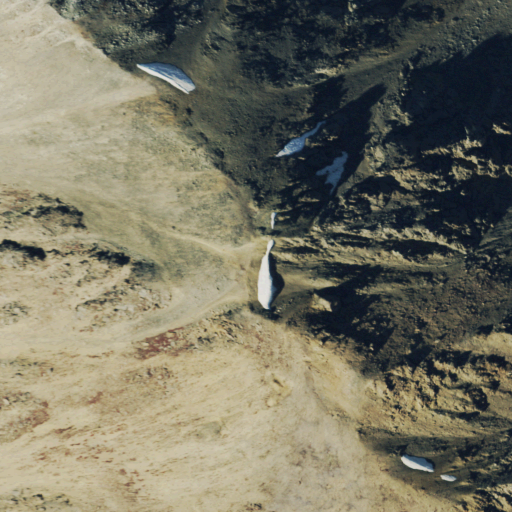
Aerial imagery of mountain in Colorado named Mount Champion containing barren land, grassland, snow, and shrub